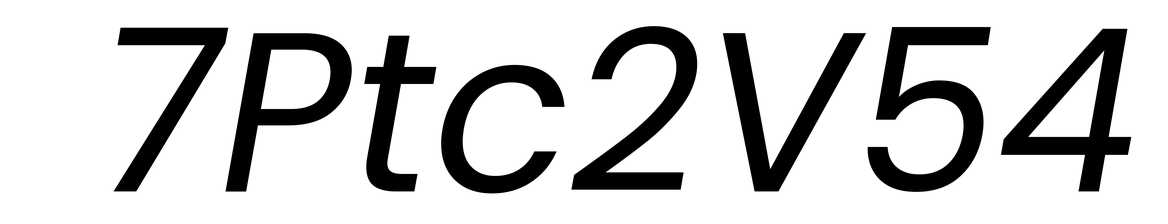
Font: Poppins-Italic